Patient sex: F
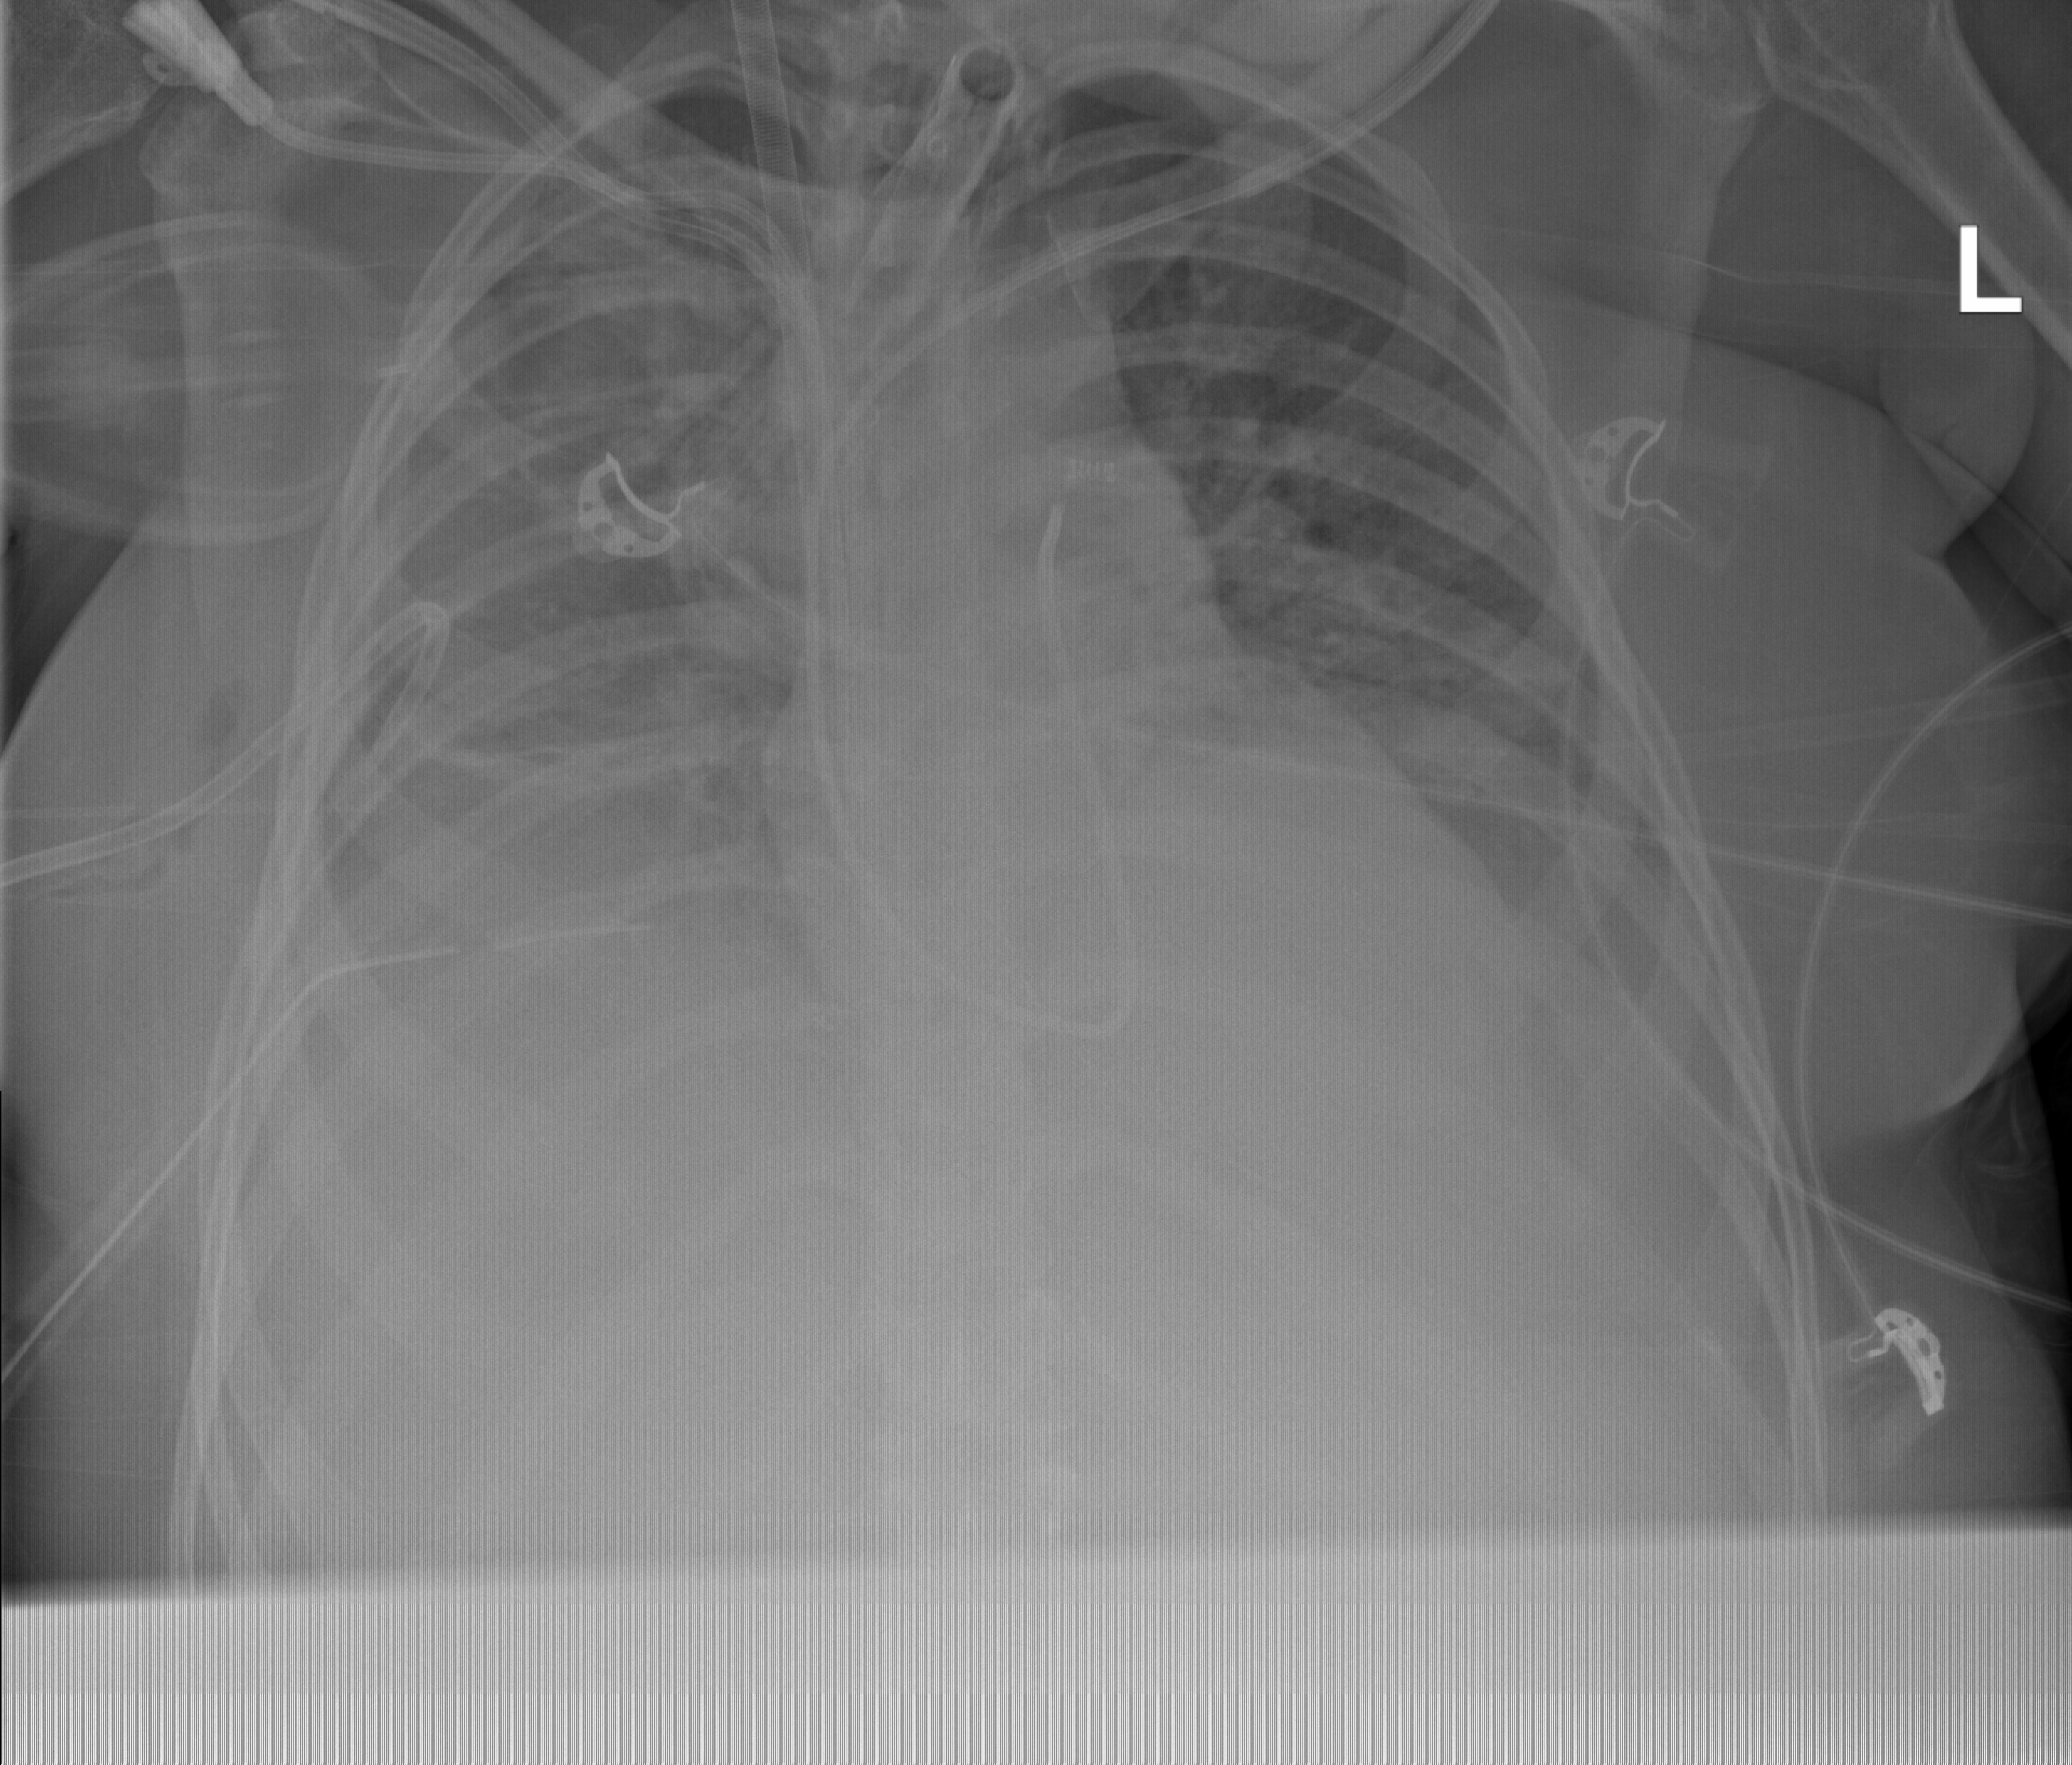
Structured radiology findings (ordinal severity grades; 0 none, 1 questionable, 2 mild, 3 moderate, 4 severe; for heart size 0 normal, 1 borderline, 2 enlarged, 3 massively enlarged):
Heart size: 0
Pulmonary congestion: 2
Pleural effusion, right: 2
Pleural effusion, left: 2
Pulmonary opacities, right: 3
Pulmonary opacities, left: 3
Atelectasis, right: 3
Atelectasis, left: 2